Interaction volume radius: 10 \u00c5
Interaction volume height: 30 \u00c5
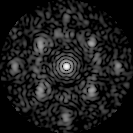
Disorder parameter: 0.5855